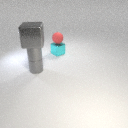
small cyan metal cube below small red rubber sphere